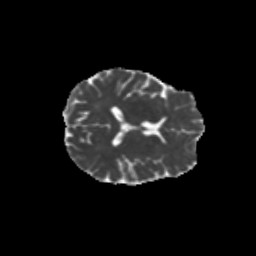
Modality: MD
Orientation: axial
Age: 38
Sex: female
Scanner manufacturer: siemens
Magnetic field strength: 3 T
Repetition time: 1.8 s
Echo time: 0.07 s